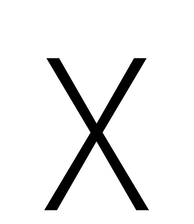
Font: Roboto_Condensed_ExtraLight